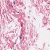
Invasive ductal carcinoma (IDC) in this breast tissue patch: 0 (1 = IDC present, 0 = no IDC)